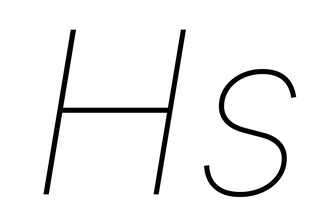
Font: Inter-Italic_Thin_Italic